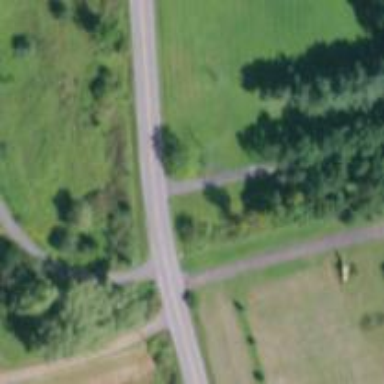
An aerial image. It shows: Tertiary road.